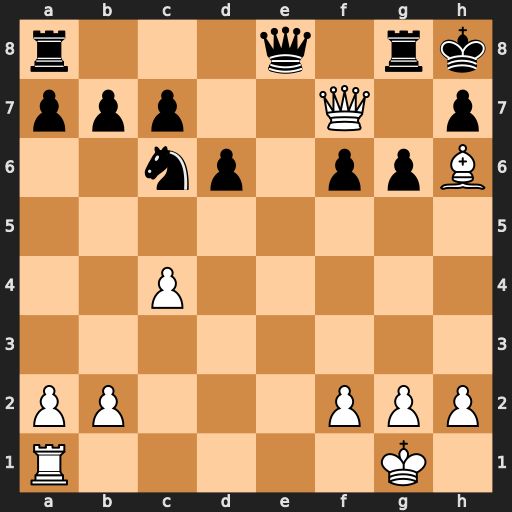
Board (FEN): r3q1rk/ppp2Q1p/2np1ppB/8/2P5/8/PP3PPP/R5K1
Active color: w
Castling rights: -
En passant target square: -
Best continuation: Qxf6+ Rg7 Qxg7#